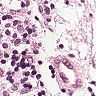
Metastatic tissue present: no